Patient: sex F, age 59
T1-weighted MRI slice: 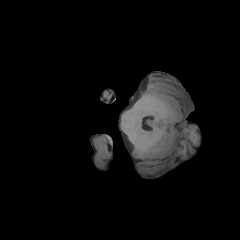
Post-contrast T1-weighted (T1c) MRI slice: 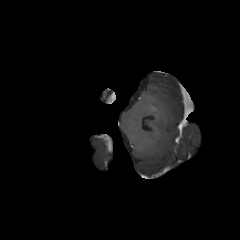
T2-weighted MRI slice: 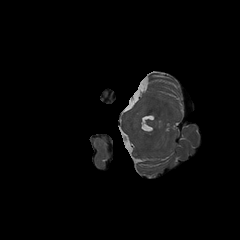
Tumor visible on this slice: no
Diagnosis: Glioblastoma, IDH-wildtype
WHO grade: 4